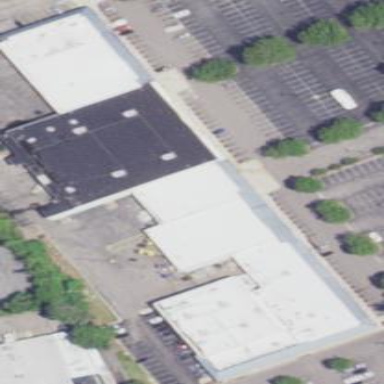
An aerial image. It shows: Commercial building.